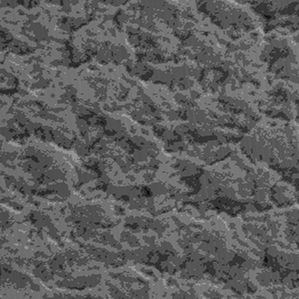
Label: frost